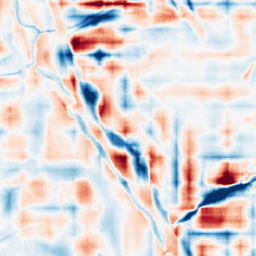
Category: wavelet
Decomposition family: wavelet_reverse_biorthogonal
Decomposition parameters: wavelet: rbio2.4
level: 5
Upsampling method: bspline
Upsampling parameters: scale: 2
Upsampling scale: 2